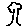
Label: tree